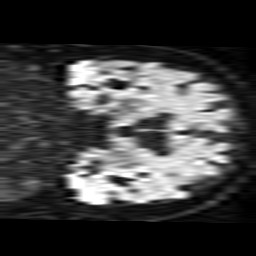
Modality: TRACE
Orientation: coronal
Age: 72
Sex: male
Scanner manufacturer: philips
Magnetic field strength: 1.5 T
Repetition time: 3.641 s
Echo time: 0.09255 s